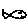
Label: fish